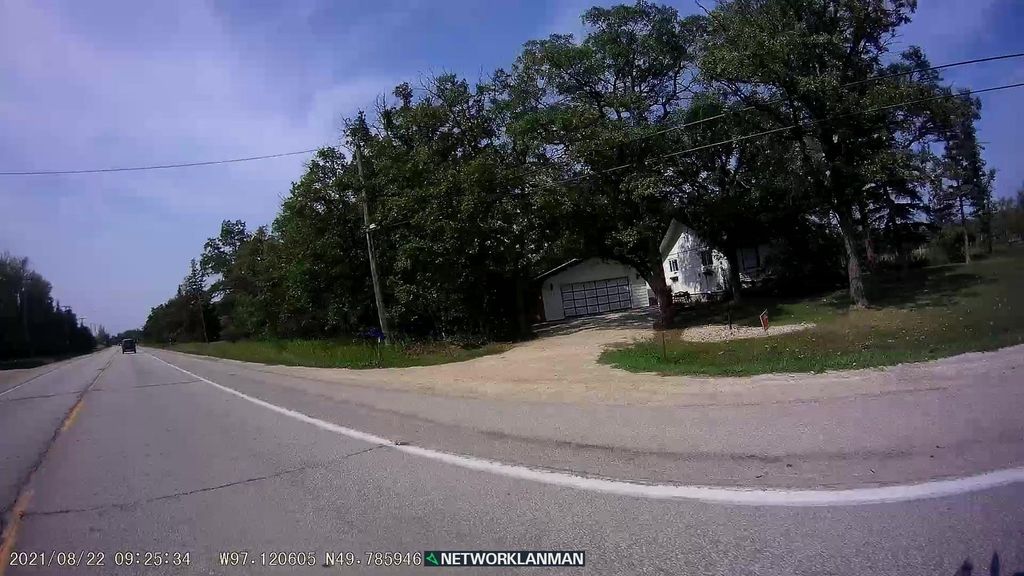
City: winnipeg